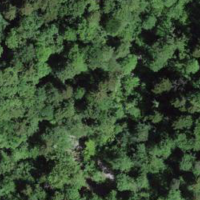
EUNIS habitat code: 41
Species observed at this site:
Aix galericulata